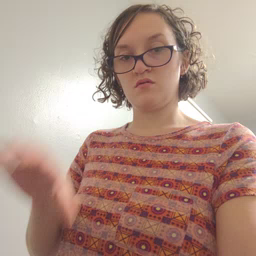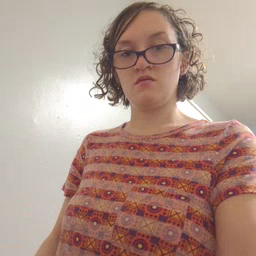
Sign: glasswindow